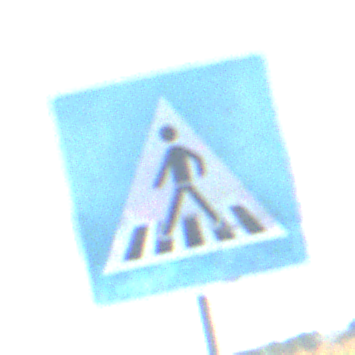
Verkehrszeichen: FussgaengerueberwegRechts
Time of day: MorningAfternoon
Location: Outdoor (RoadRail)
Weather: Clear
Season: NotSpecified
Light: Natural